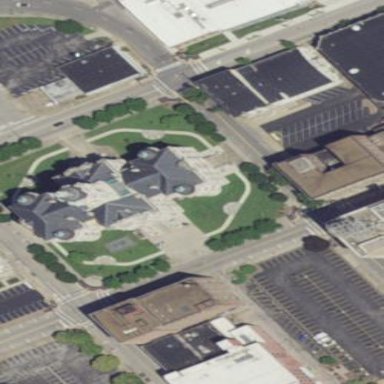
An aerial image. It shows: Courthouse building.